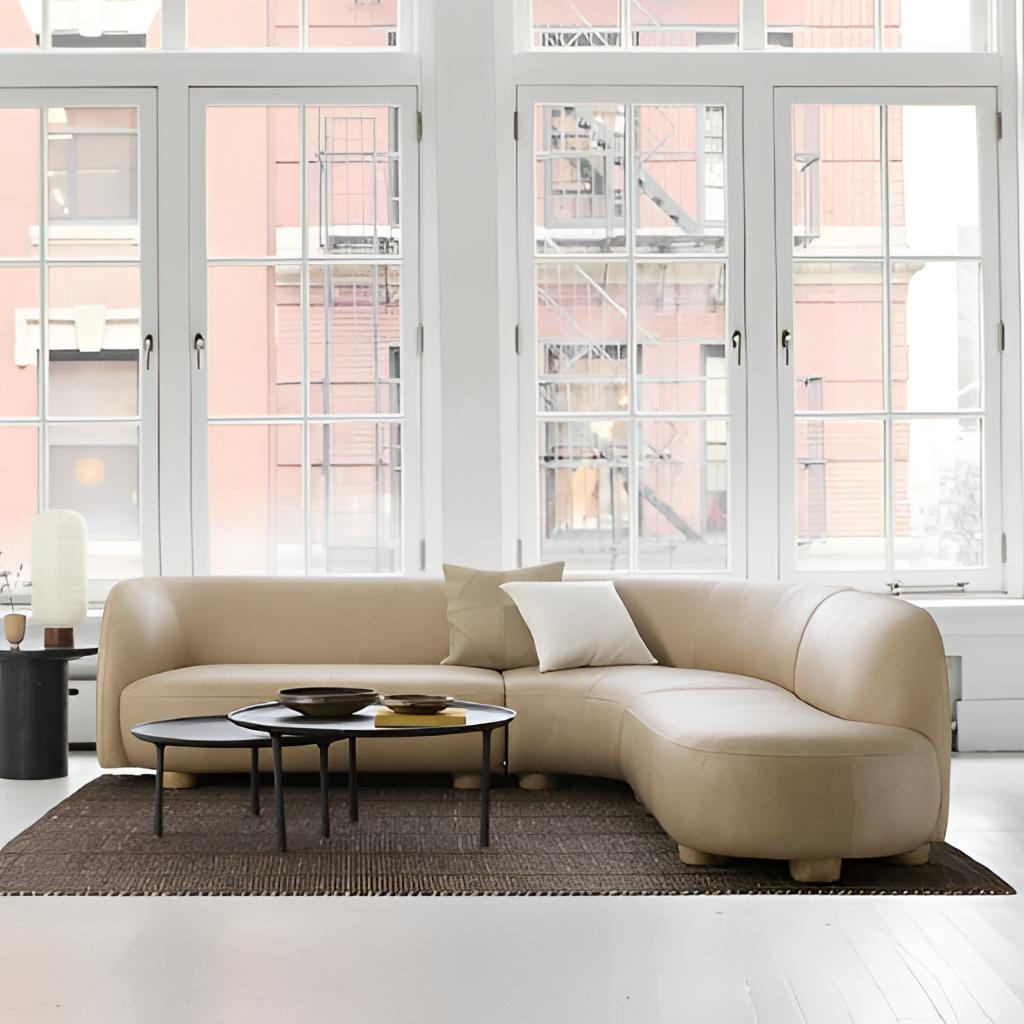
leather sectional sofa, living room, white paint wallpaper, with solid pattern, white wood flooring, with plank pattern, modern